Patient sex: M
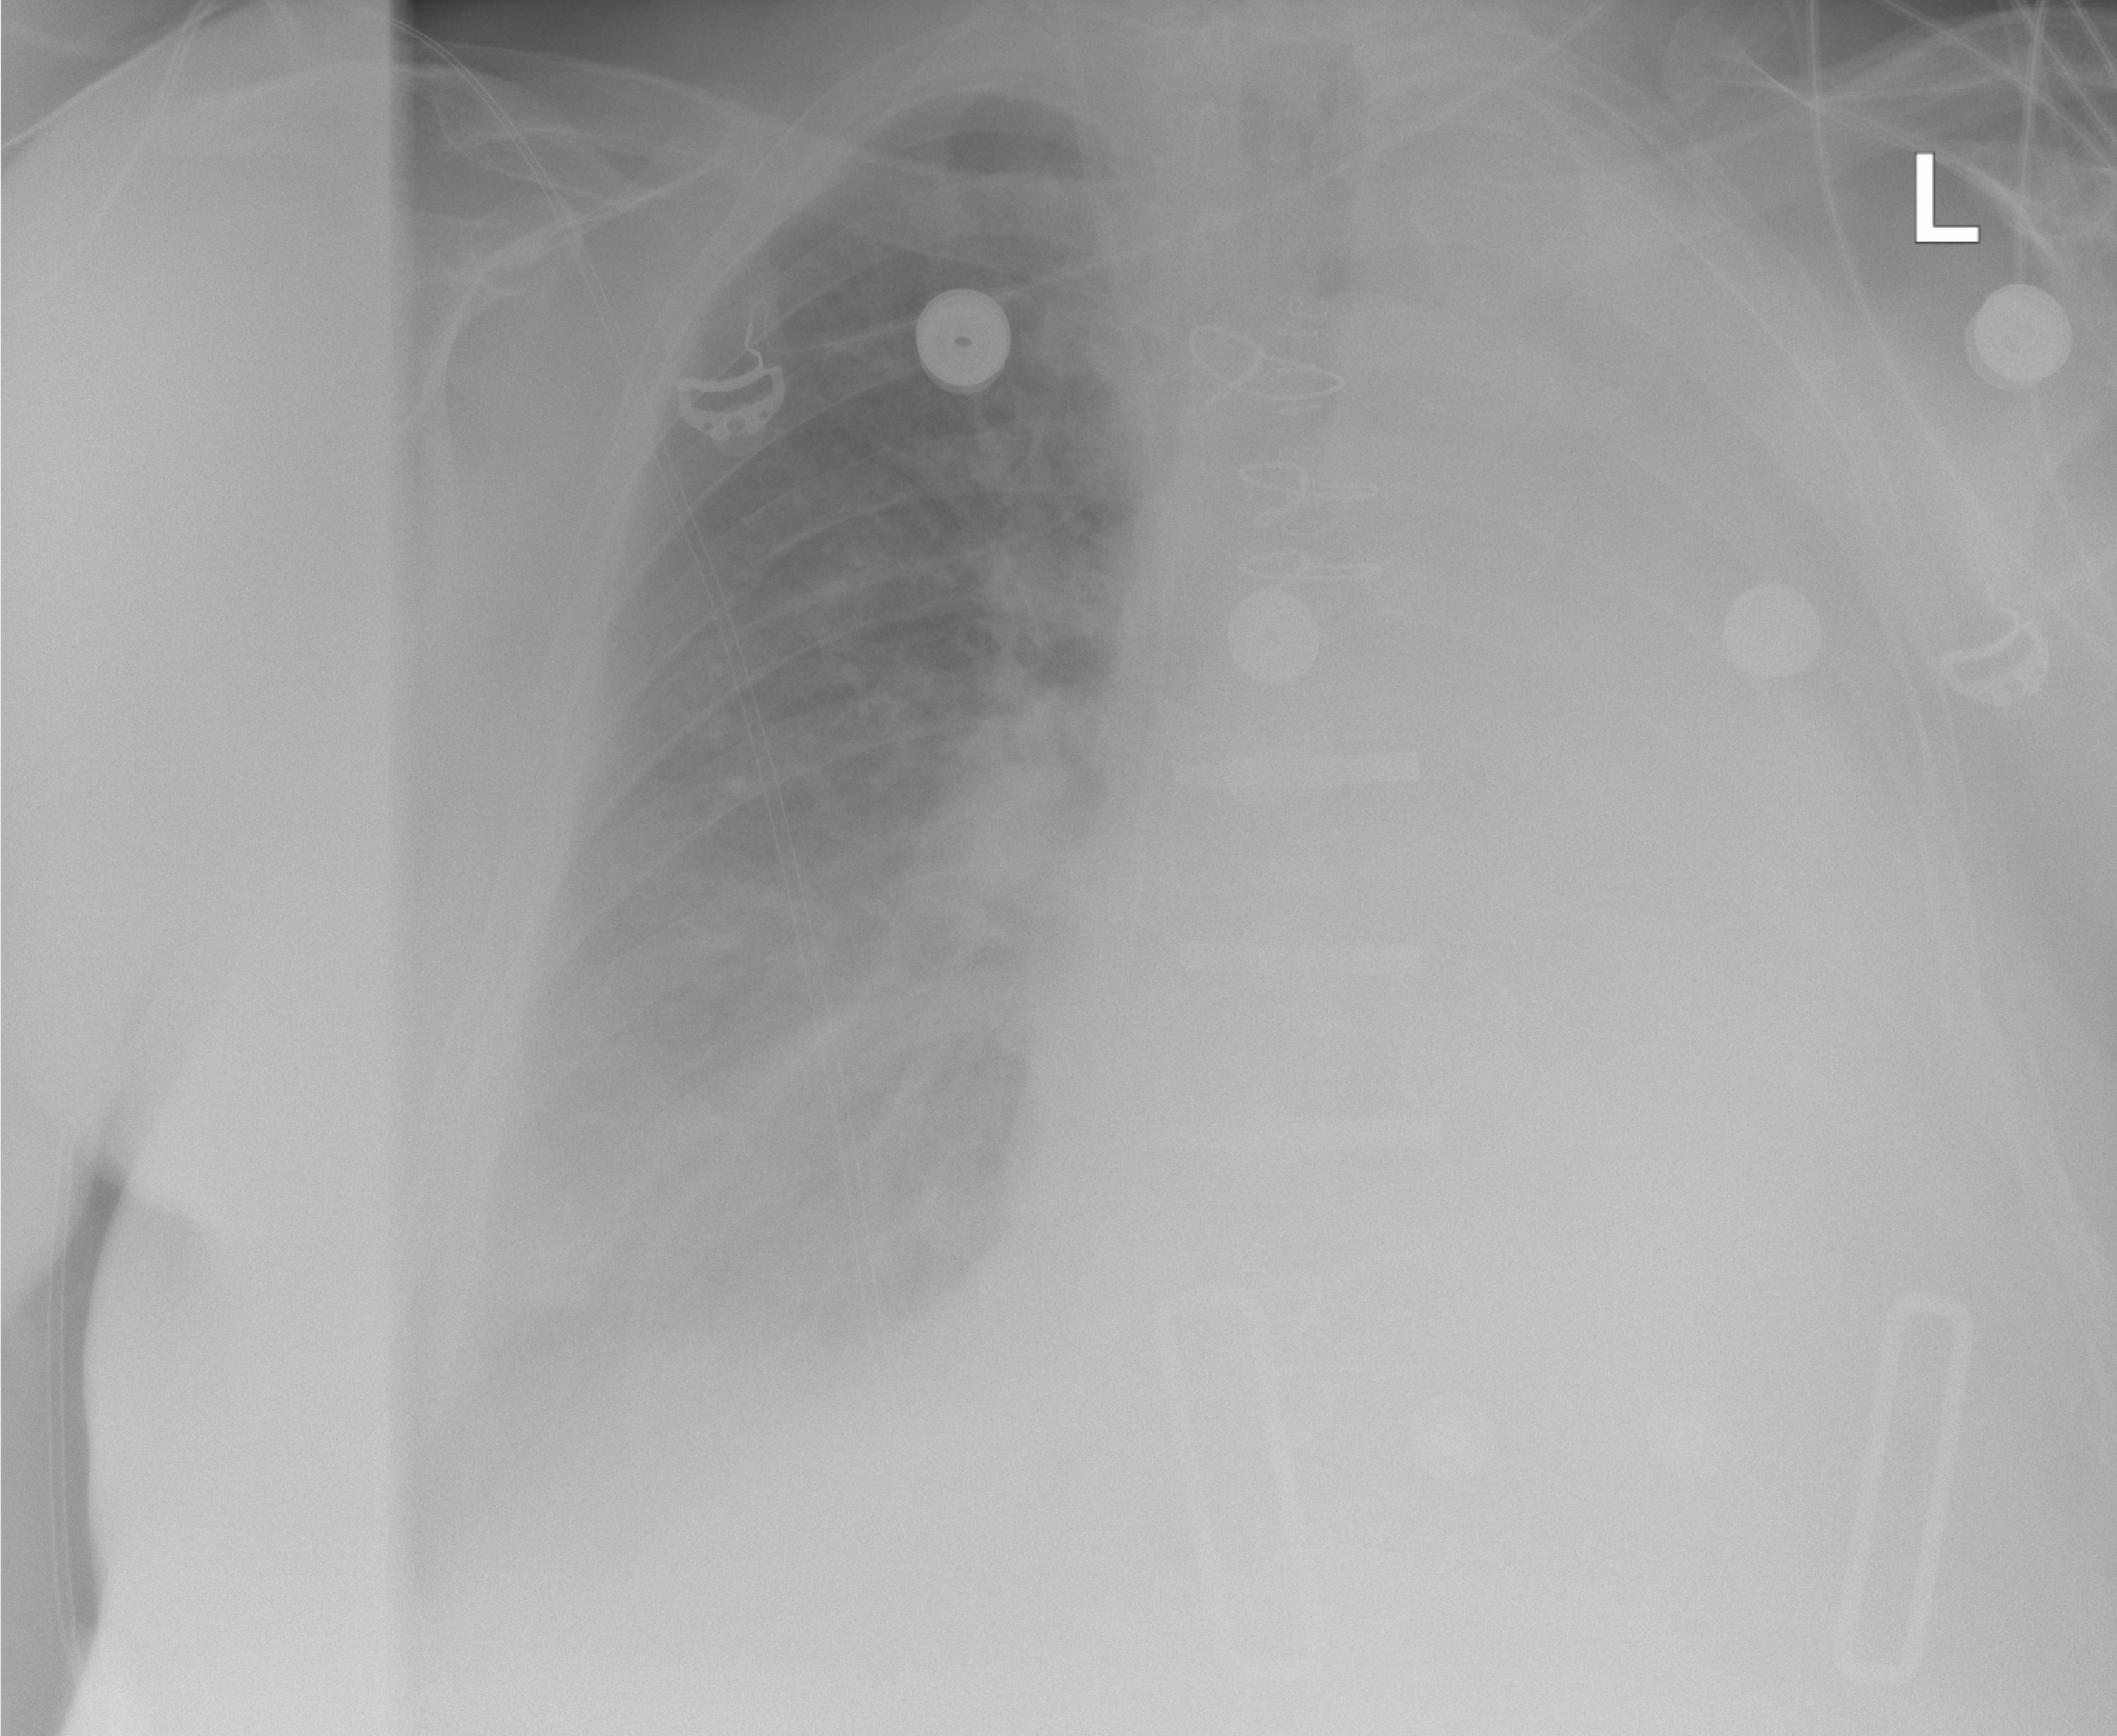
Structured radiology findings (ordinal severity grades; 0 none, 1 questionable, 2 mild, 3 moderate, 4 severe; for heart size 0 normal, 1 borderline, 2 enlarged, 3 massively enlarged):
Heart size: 2
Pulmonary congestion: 0
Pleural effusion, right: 2
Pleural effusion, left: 4
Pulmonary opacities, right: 0
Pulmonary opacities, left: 0
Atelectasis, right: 2
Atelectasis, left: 2